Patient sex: M
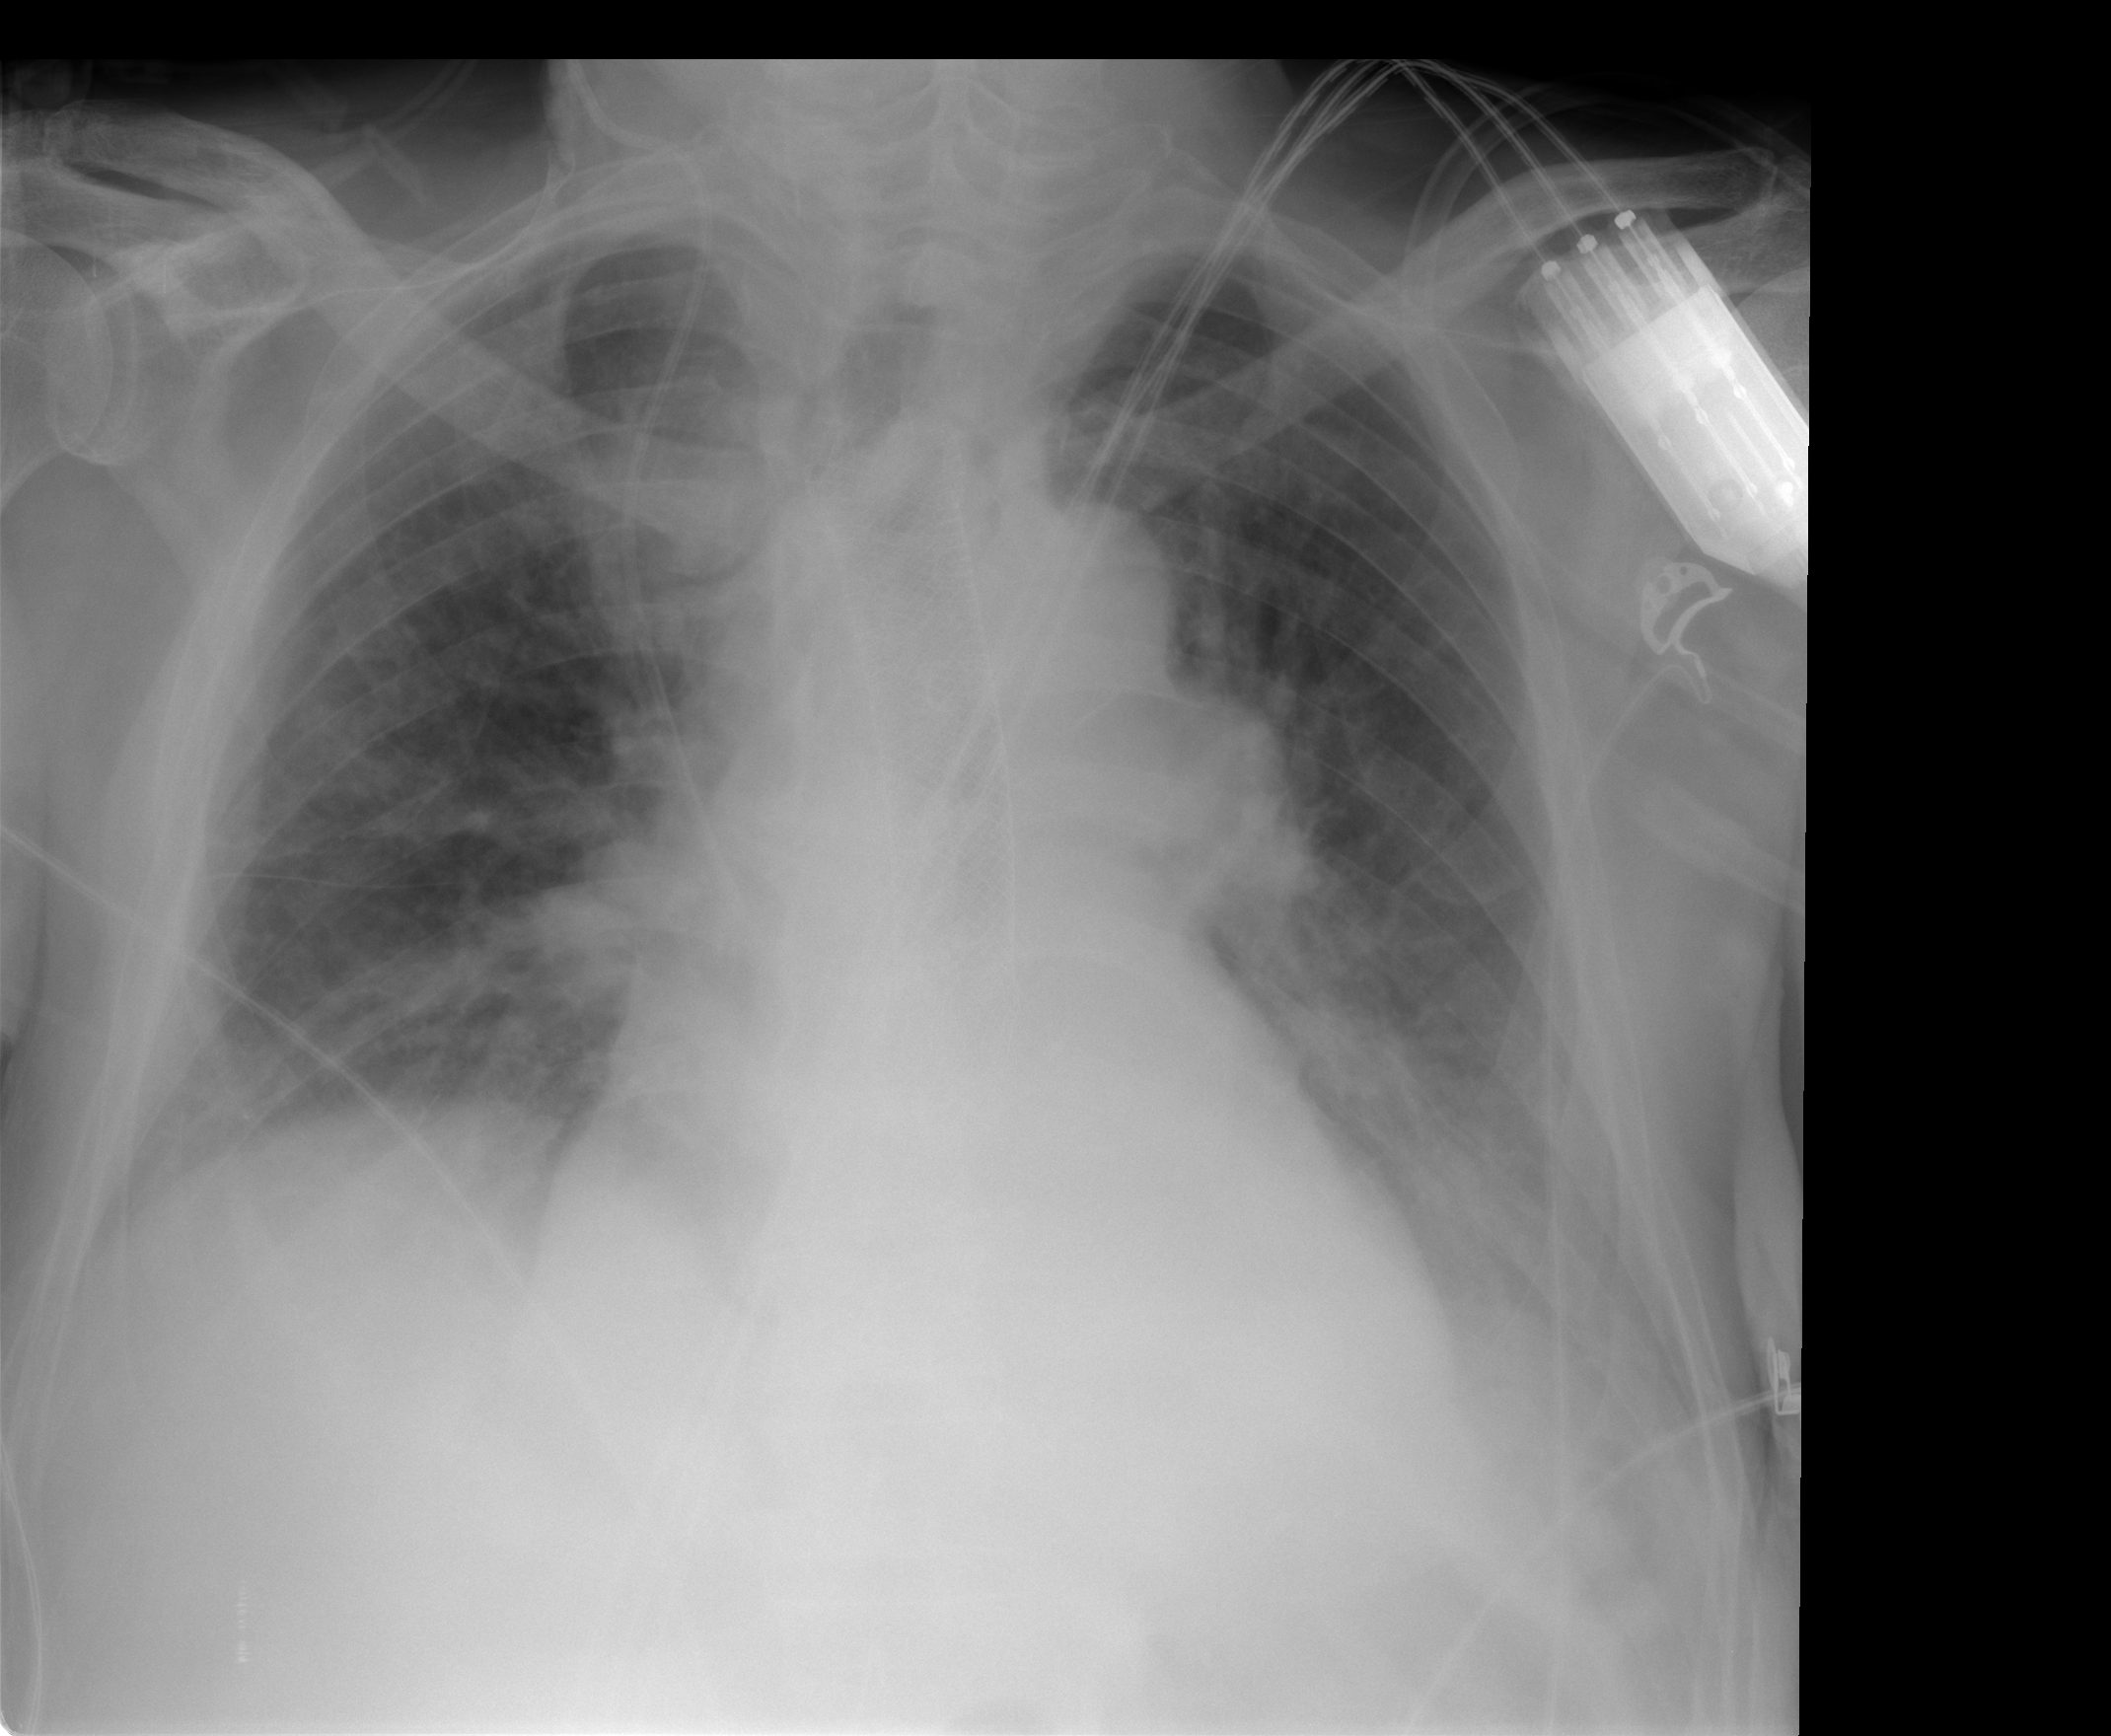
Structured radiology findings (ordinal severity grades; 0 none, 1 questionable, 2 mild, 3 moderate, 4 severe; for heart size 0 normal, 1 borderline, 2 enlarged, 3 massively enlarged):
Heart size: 0
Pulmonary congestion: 2
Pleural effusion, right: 1
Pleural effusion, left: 2
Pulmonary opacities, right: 0
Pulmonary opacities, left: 0
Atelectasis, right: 2
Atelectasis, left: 2